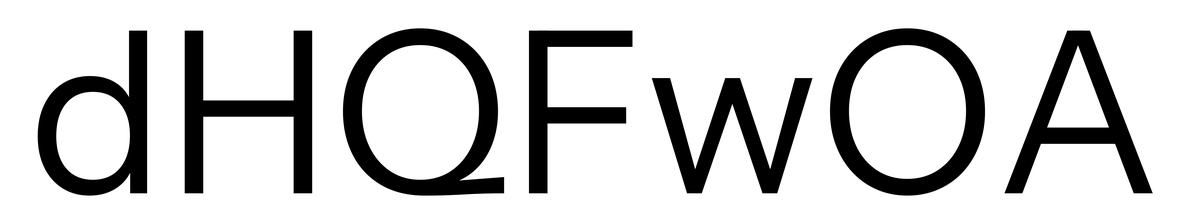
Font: InstrumentSans_Regular